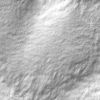
Label: not_dusty